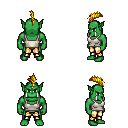
a pixel art fantasy rpg character, male body template, orc, green skin, white pirate shirt, gold greaves, blonde mohawk hairstyle, four views (front, back, left, right), 2x2 character sprite sheet, small pixel art, hard edges, no anti-aliasing